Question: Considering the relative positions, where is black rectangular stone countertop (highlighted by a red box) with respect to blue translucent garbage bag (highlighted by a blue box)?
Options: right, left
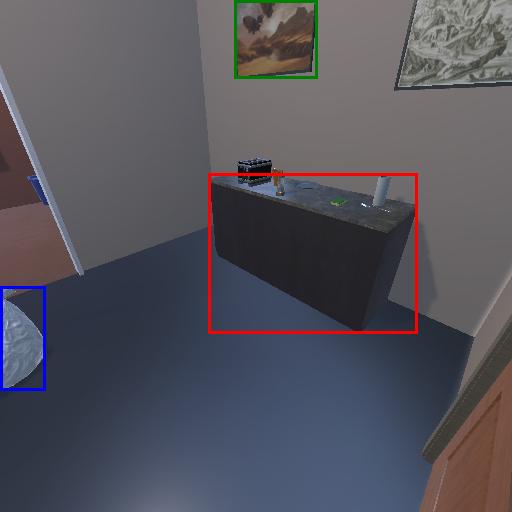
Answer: right